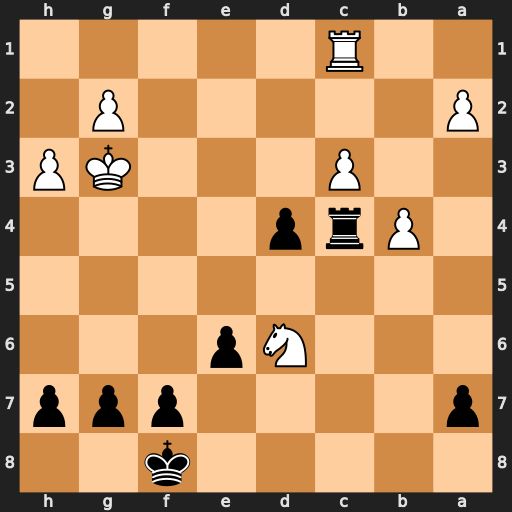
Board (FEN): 5k2/p4ppp/3Np3/8/1Prp4/2P3KP/P5P1/2R5
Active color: b
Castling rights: -
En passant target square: -
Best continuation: Rxc3+ Rxc3 dxc3